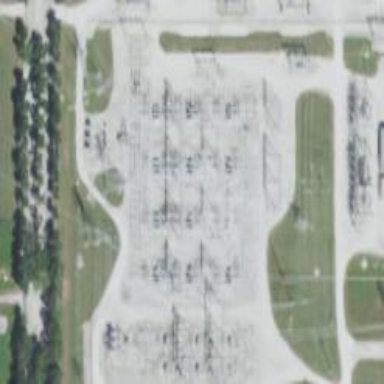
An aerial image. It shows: Switch for power supply.